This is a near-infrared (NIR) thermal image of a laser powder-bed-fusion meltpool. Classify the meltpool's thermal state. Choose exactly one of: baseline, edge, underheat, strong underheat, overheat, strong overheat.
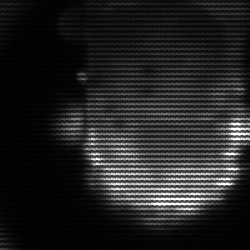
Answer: baseline